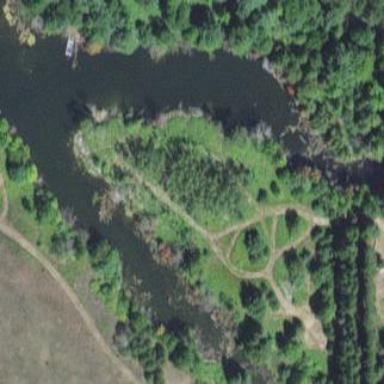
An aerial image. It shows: Serene pond surrounded by nature.